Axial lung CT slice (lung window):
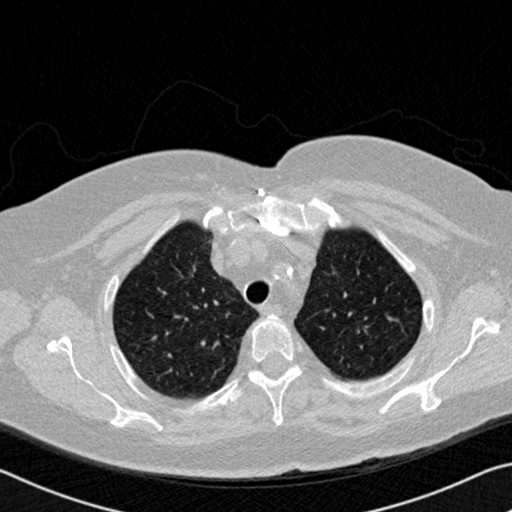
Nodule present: no